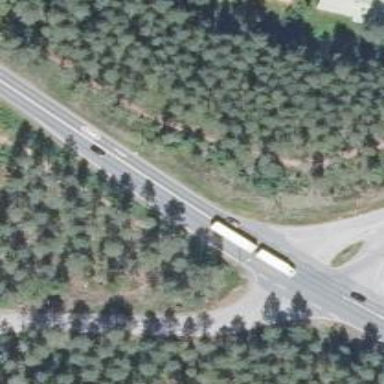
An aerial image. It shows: Asphalt road designated as trunk highway.